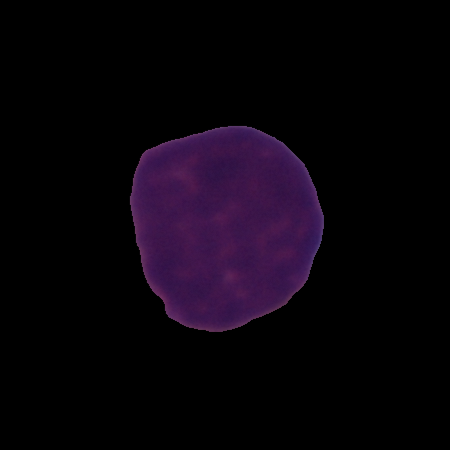
Label: cancer